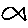
Label: fish